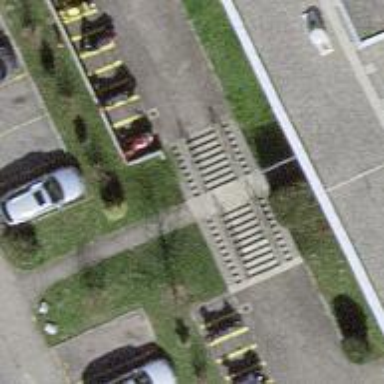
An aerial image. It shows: Set of concrete steps.